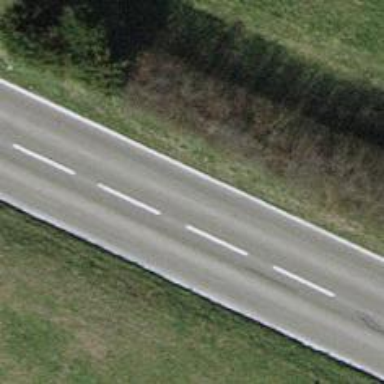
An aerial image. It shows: Tertiary road with asphalt surface and no sidewalk.